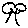
Label: tree